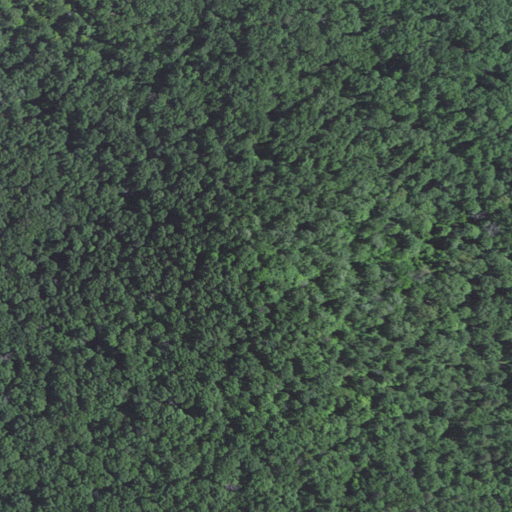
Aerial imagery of mountain in Kentucky named Carter Knob containing only deciduous forest